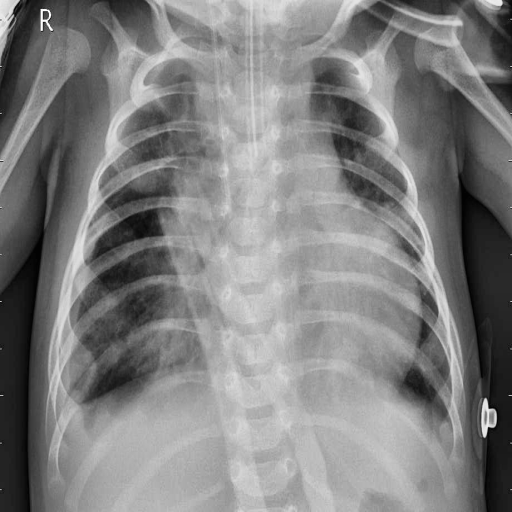
Finding: PNEUMONIA